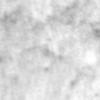
Label: no_change